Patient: sex F, age 80
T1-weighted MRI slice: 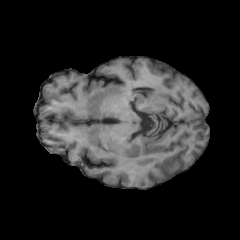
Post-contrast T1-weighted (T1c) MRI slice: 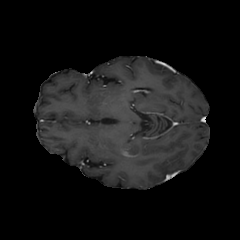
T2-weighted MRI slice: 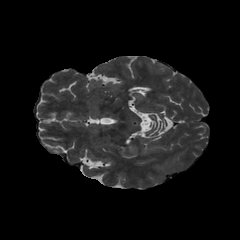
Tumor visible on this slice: no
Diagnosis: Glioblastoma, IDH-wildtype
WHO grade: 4